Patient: sex M, age 30
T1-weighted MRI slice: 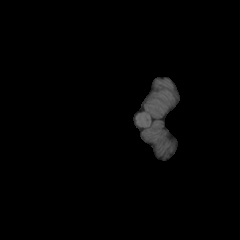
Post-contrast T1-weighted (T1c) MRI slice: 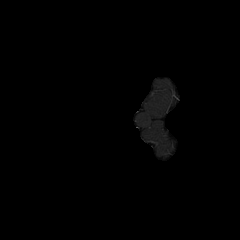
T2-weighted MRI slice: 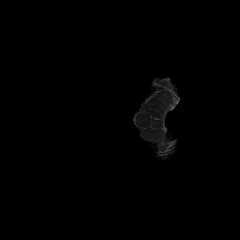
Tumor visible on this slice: no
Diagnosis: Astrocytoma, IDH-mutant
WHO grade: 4